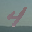
Label: 4